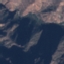
Label: HerbaceousVegetation